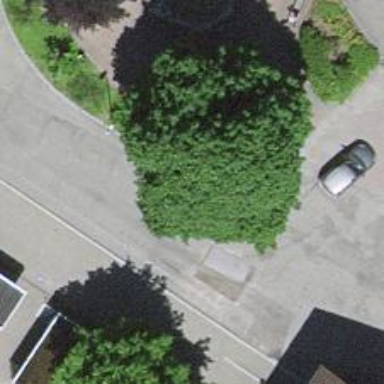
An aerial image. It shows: Brown bench in the vicinity.